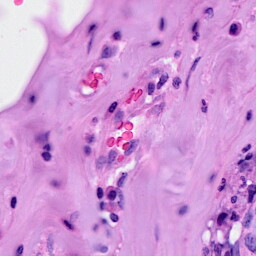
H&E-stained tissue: Breast